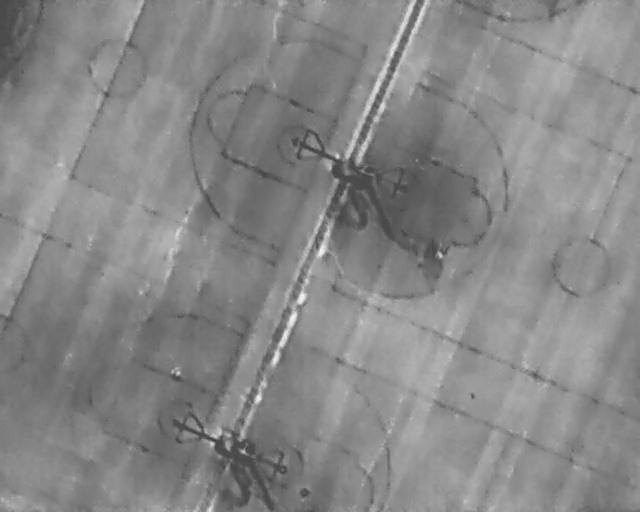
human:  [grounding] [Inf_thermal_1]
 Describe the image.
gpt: In the satellite image, there is  <ref>1 medium person </ref> <box>[[26, 71, 28, 73, 2]]</box> located at bottom left,  <ref>1 small person </ref> <box>[[67, 48, 69, 49, 2]]</box> located at center.